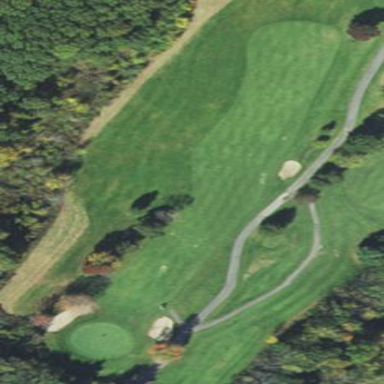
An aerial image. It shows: Grassy area designated as golf fairway.